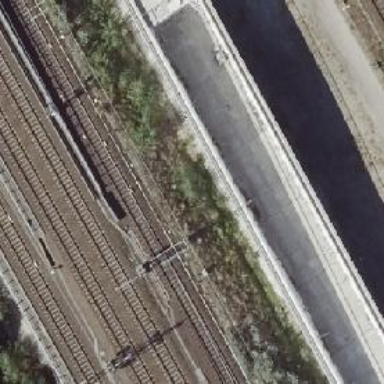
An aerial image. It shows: Railway signal.